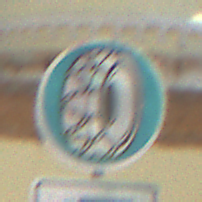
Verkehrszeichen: SchneekettenVorgeschrieben
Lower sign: MehrspurigeFahrzeuge2
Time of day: Midday
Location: Outdoor (Suburban)
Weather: PartlyCloudy
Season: NotSpecified
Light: Natural